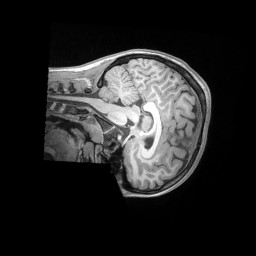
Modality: T1w
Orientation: sagittal
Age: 9
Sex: female
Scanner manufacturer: siemens
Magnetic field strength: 3 T
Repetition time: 2.53 s
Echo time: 0.00164 s